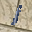
Label: 1